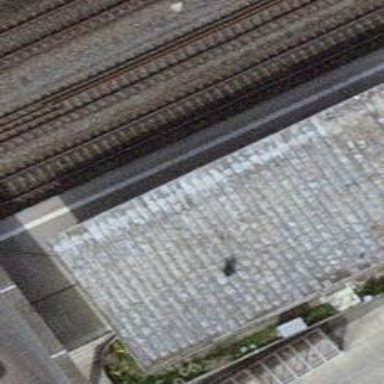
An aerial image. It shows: Stop position for public transport at railway stop.